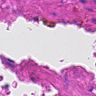
Metastatic tissue present: no